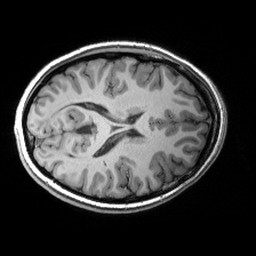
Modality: T1w
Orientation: axial
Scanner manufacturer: siemens
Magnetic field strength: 3 T
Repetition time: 2.53 s
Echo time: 0.00299 s